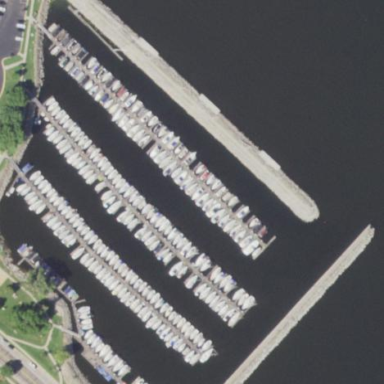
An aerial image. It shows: Marina area for leisure land.